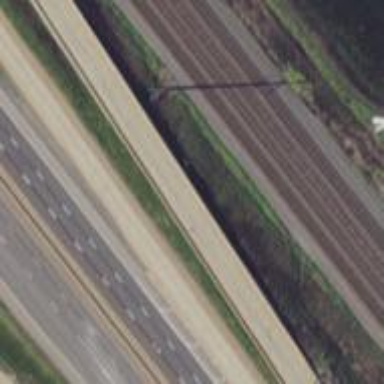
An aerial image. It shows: Motorway link.